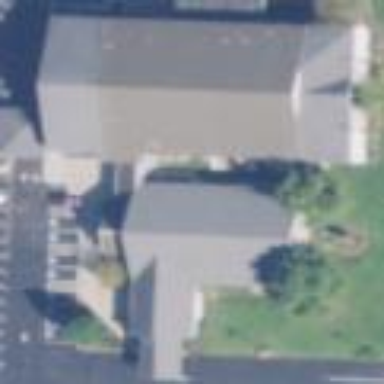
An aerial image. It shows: Building that is place of worship.